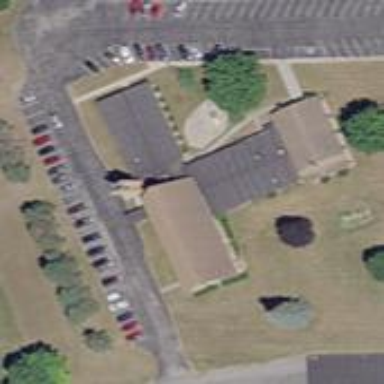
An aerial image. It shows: Building serving as place of worship.